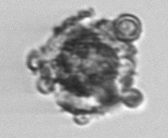
Label: unknown2